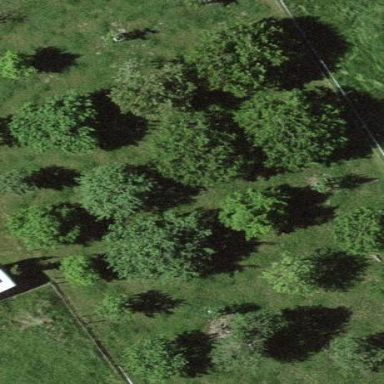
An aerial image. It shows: Orchard.